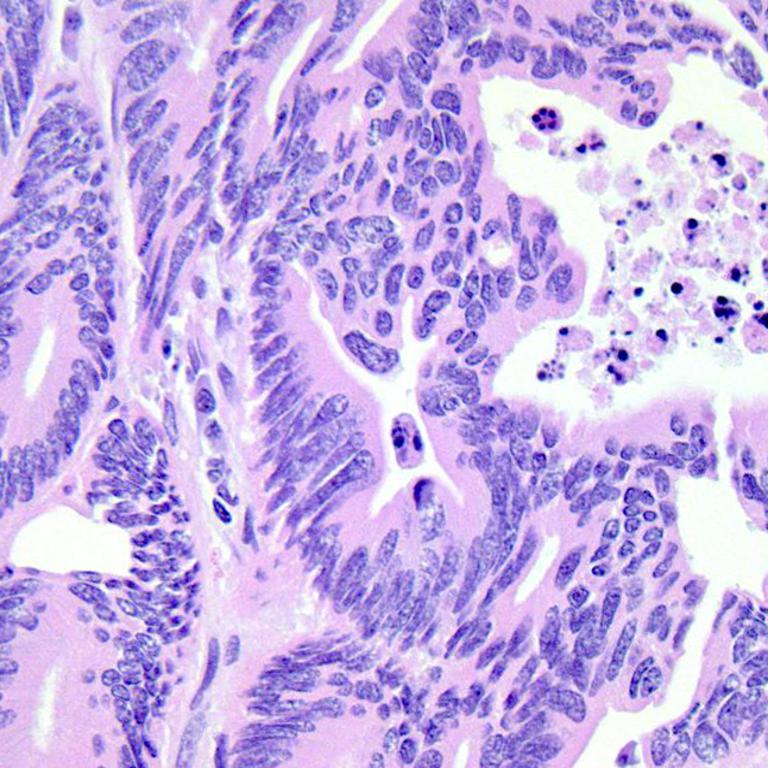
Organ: colon
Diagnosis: adenocarcinomas